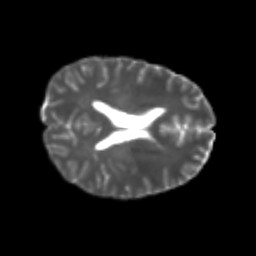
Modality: T2w
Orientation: axial
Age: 20
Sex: male
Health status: healthy
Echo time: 0.074 s